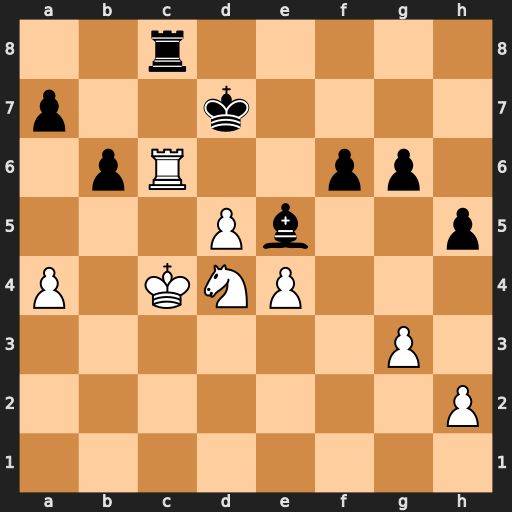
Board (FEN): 2r5/p2k4/1pR2pp1/3Pb2p/P1KNP3/6P1/7P/8
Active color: w
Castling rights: -
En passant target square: -
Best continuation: Rxc8 Kxc8 Nc6 Bd6 Nxa7+